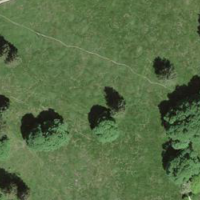
EUNIS habitat code: 44
Species observed at this site:
Parnassia palustris